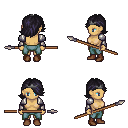
a pixel art fantasy rpg character, female body template, human, tanned skin, steel arm armor, teal pants, raven swoop hairstyle, iron tiara, brown shoes, spear, four views (front, back, left, right), 2x2 character sprite sheet, small pixel art, hard edges, no anti-aliasing